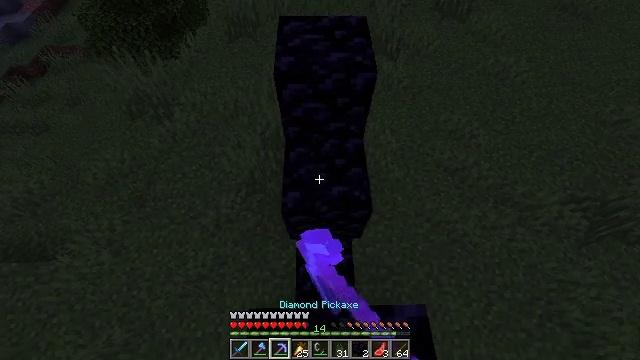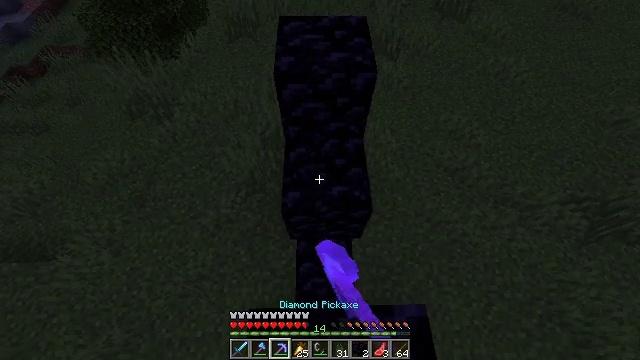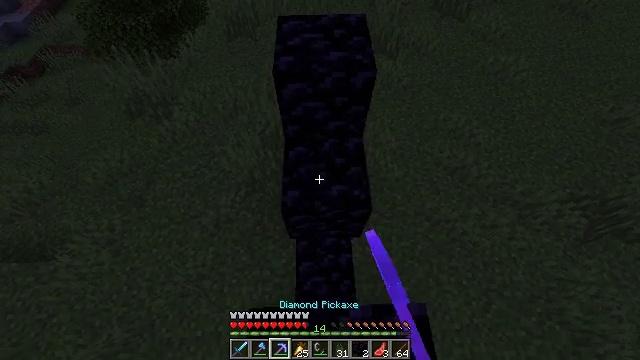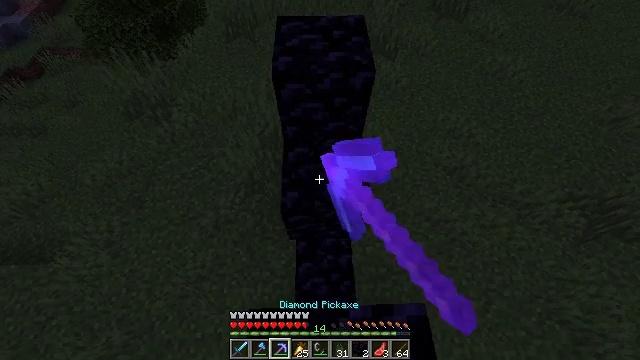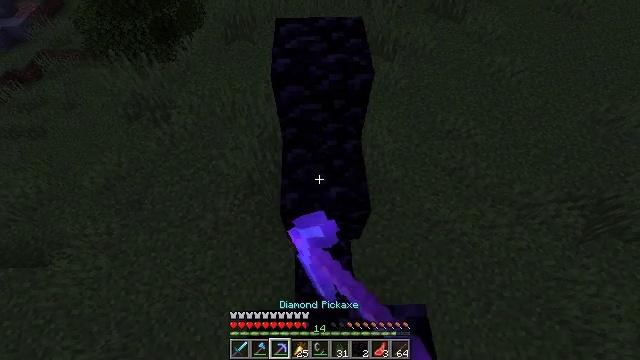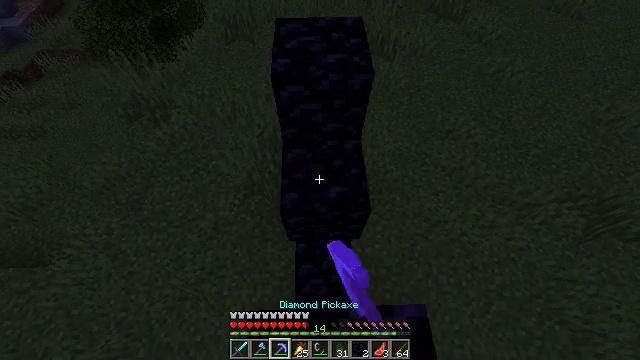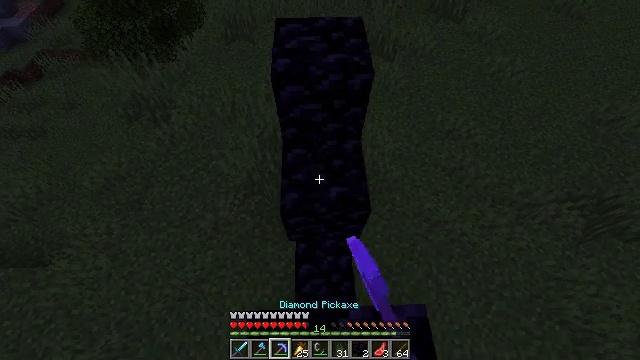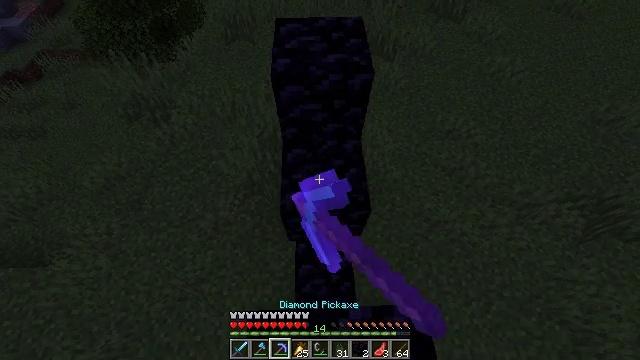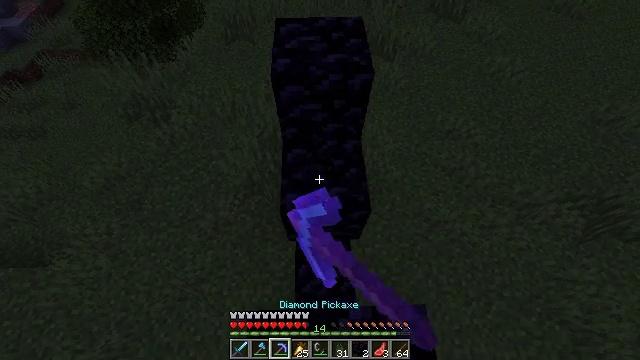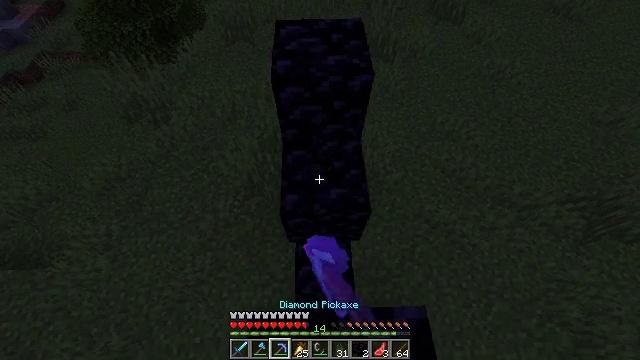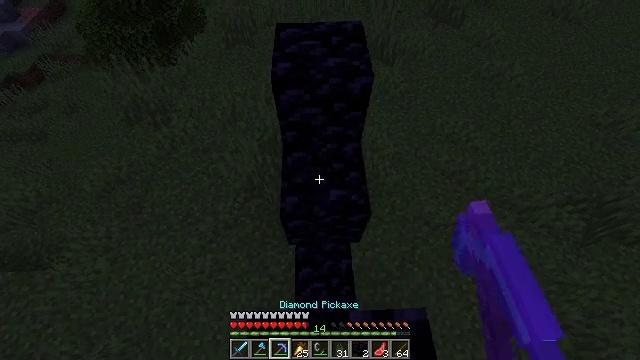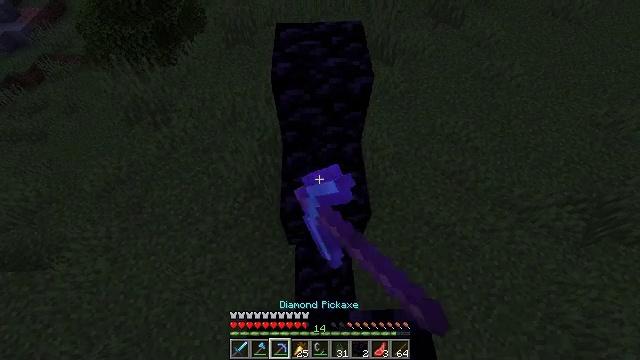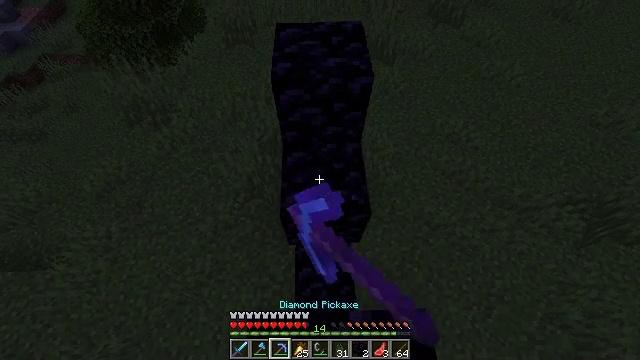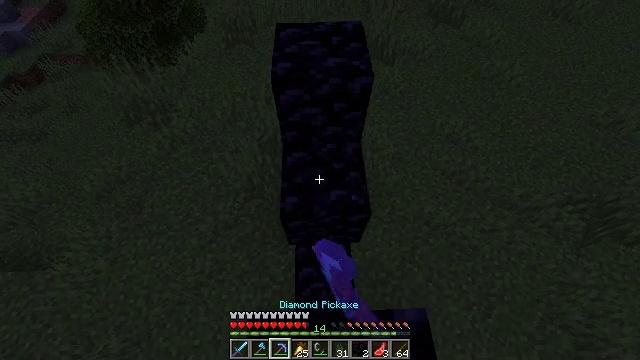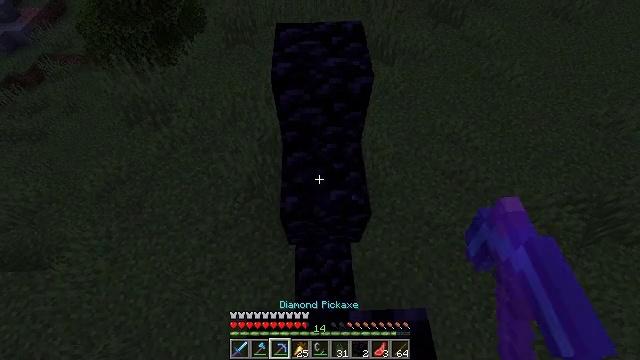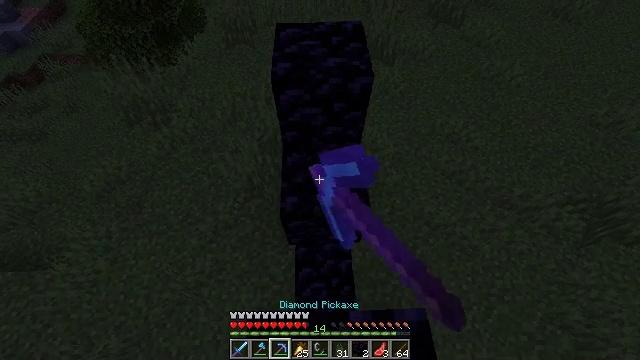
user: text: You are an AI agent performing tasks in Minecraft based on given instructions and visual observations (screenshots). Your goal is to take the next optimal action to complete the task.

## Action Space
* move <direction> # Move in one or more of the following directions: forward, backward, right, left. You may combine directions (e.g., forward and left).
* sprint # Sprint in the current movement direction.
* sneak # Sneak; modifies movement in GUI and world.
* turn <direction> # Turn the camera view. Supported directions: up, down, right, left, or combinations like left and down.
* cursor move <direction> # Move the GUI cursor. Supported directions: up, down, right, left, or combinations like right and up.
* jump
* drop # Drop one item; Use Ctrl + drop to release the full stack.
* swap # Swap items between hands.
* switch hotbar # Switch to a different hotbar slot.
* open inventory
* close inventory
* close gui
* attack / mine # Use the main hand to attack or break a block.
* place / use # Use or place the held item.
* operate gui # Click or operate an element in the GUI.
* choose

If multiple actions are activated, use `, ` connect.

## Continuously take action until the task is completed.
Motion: motion action
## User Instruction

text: Mine the tough obsidian.
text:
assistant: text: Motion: attack / mine
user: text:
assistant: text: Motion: attack / mine
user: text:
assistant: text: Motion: attack / mine
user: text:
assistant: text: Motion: attack / mine
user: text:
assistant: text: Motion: attack / mine
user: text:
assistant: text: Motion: attack / mine
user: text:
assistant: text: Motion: attack / mine
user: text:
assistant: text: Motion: attack / mine
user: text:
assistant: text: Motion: attack / mine
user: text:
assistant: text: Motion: attack / mine
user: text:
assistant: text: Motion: attack / mine
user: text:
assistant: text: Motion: attack / mine
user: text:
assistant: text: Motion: attack / mine
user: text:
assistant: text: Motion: attack / mine
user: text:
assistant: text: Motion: attack / mine
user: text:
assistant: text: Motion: attack / mine
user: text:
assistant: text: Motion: attack / mine
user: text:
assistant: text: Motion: attack / mine
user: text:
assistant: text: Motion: attack / mine
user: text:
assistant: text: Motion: attack / mine
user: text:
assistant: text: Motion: attack / mine
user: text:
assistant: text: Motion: attack / mine
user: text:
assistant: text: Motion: attack / mine
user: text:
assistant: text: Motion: attack / mine
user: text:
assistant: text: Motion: attack / mine
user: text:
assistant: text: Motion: attack / mine
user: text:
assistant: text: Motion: attack / mine
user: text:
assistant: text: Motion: attack / mine
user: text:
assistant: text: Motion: attack / mine
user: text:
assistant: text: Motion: attack / mine